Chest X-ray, PA view. Patient: 13 years old, sex F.
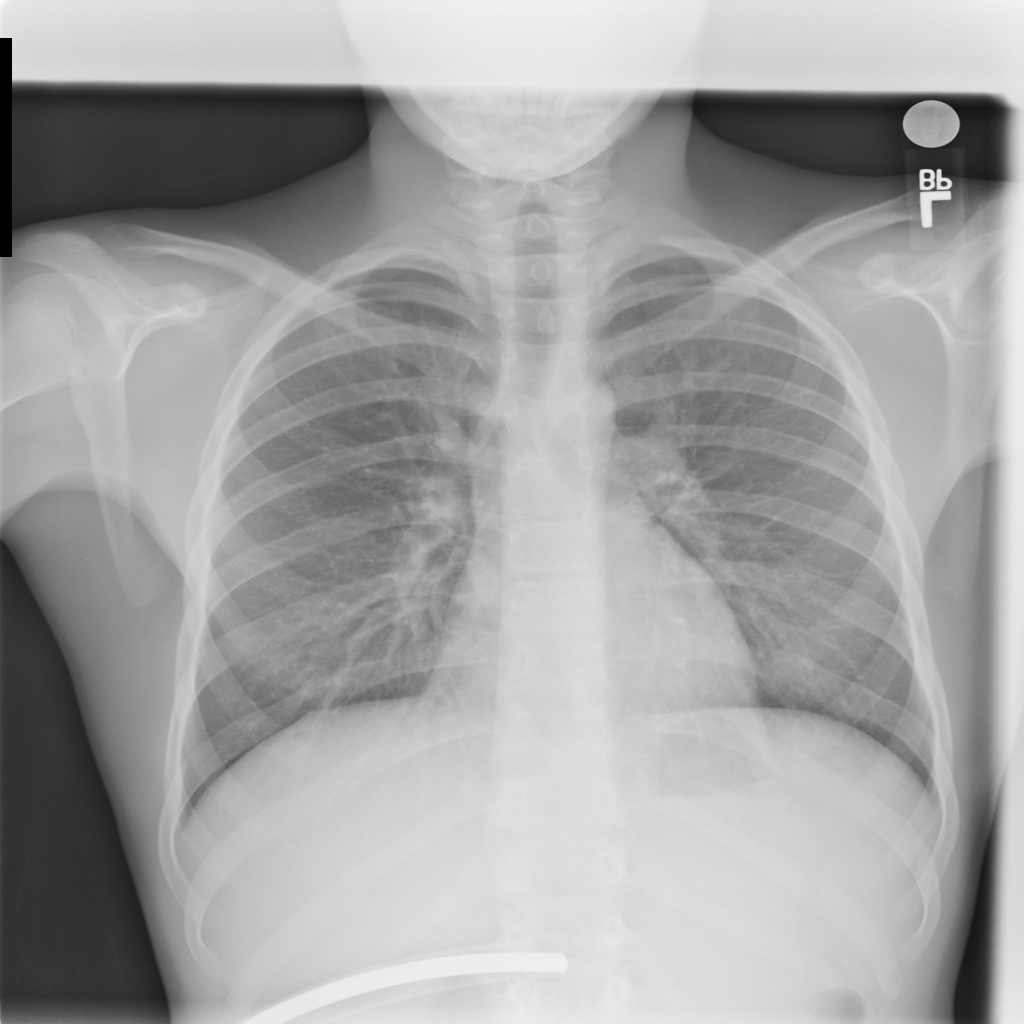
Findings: No Finding